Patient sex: M
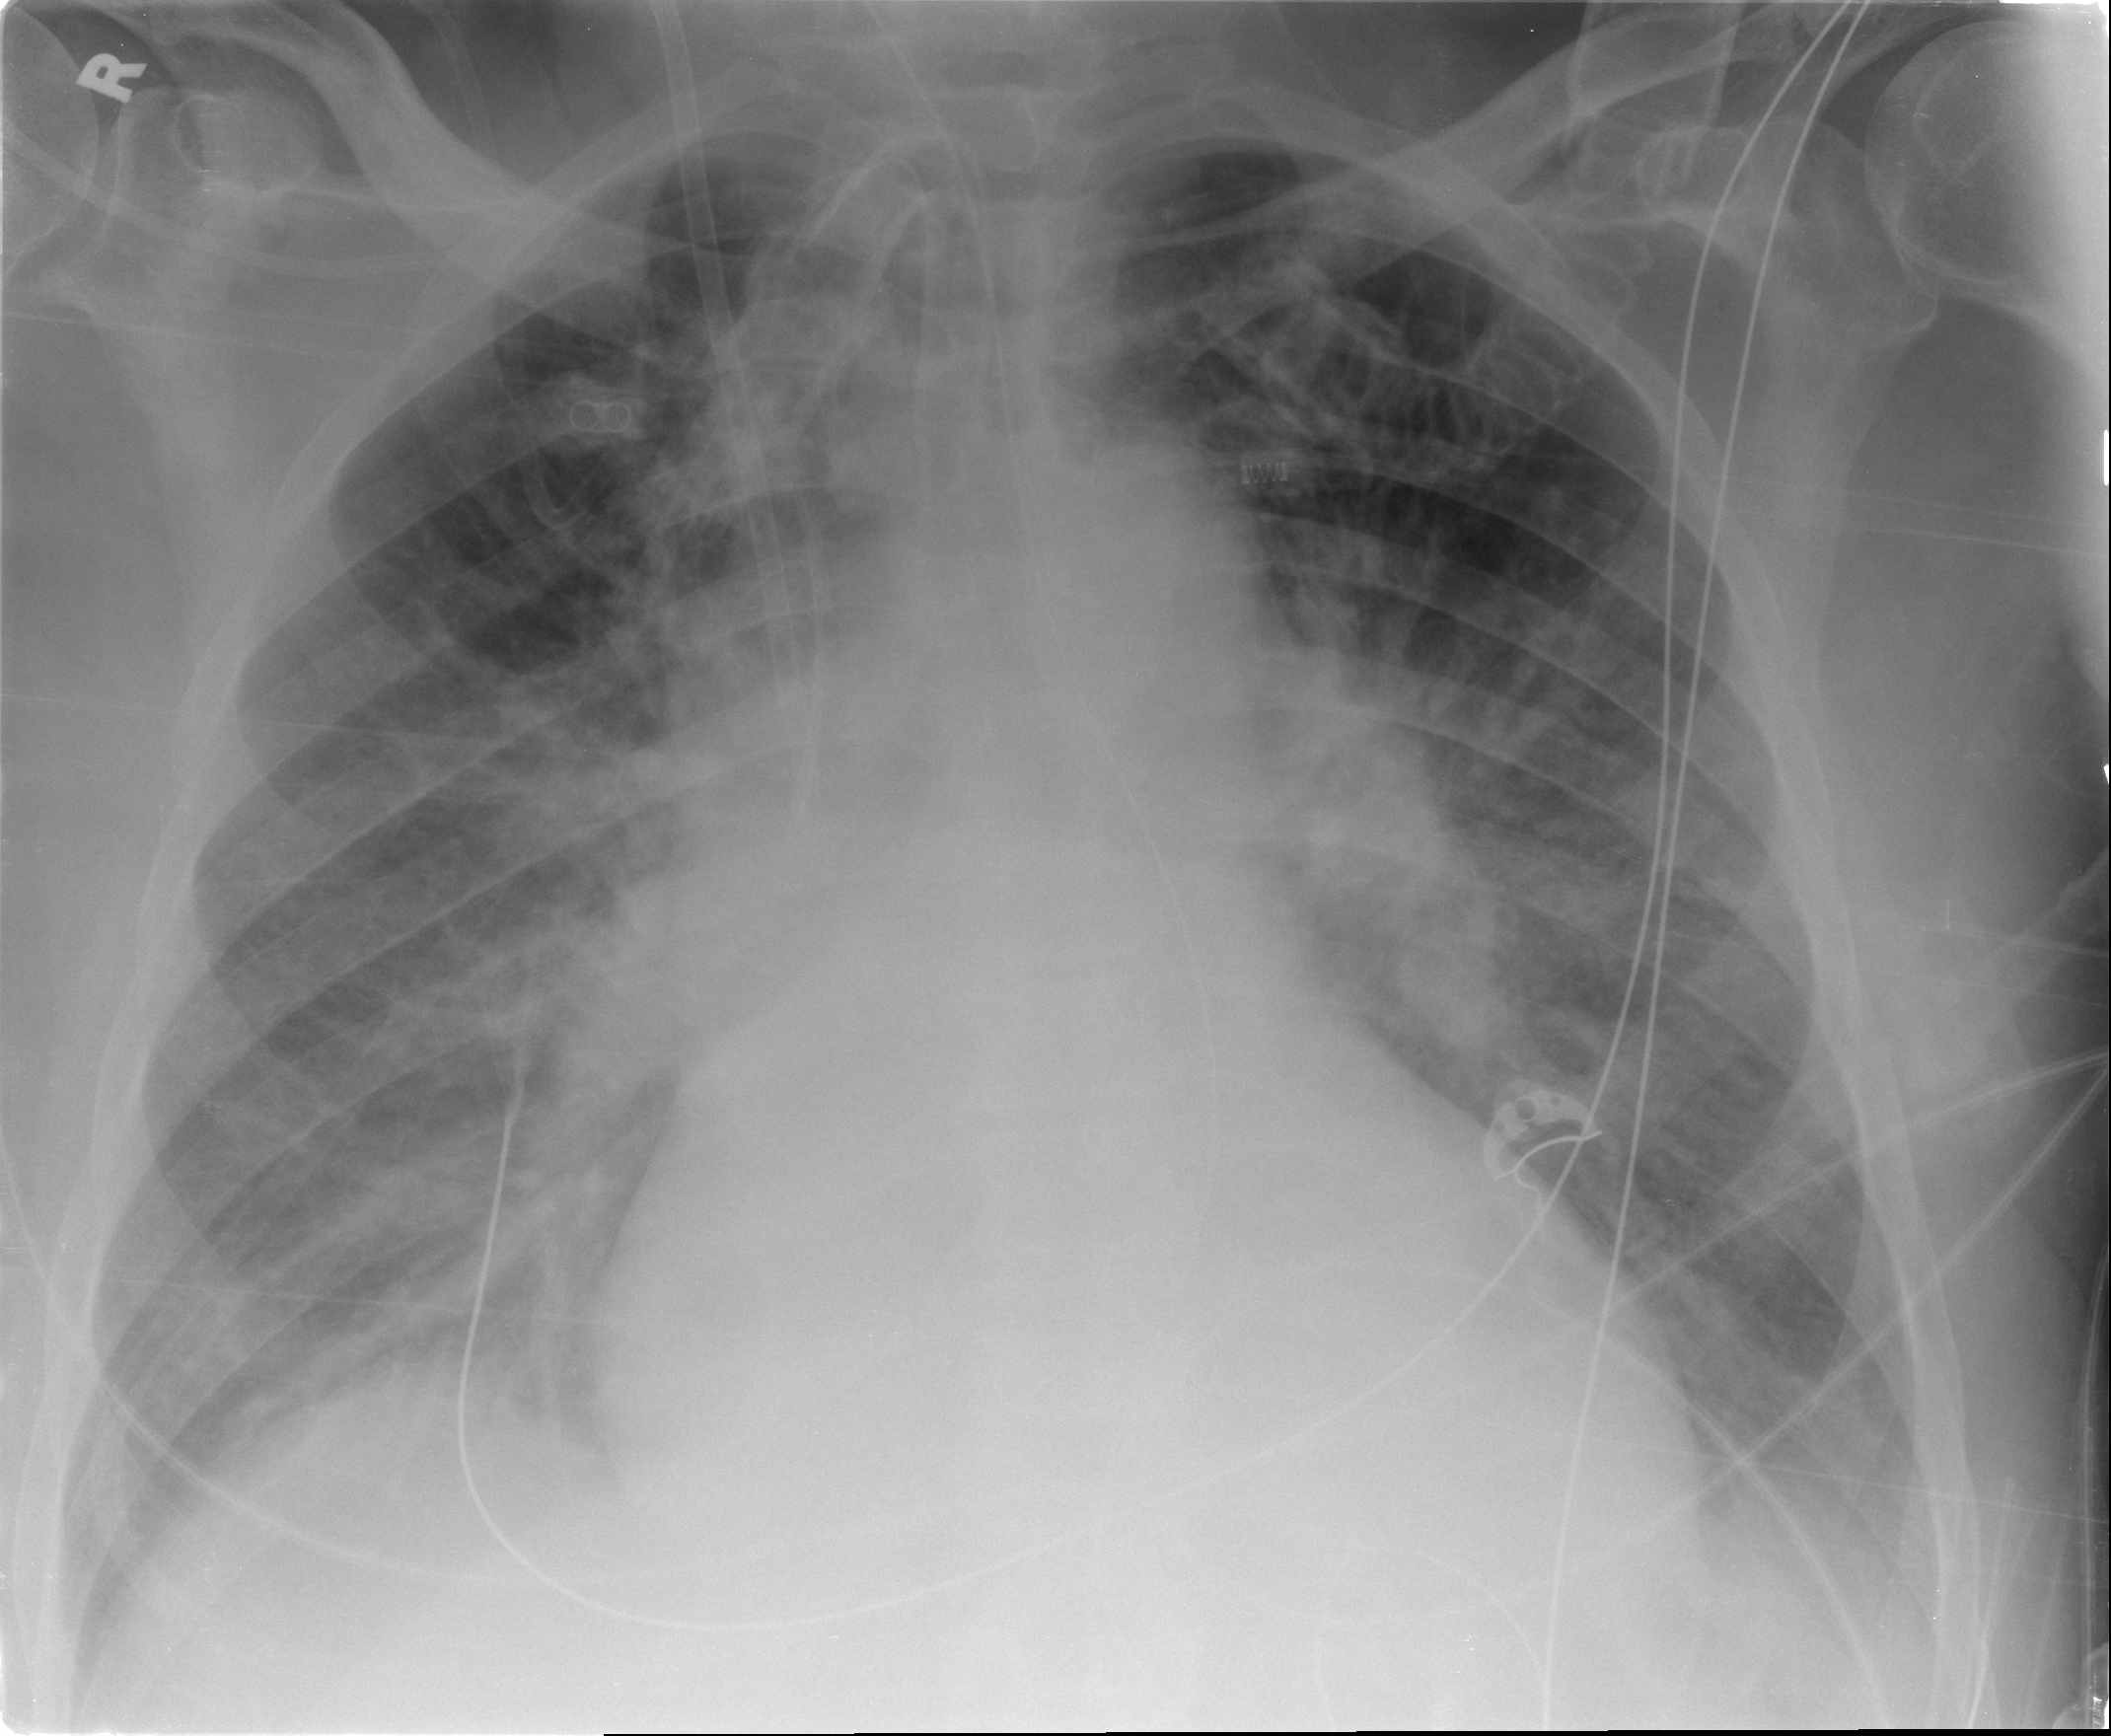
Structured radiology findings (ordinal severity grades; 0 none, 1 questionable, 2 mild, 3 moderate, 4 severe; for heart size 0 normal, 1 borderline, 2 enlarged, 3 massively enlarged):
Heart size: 3
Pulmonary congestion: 3
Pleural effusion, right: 1
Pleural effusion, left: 2
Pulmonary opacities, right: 2
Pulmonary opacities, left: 2
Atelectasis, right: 2
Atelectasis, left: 2